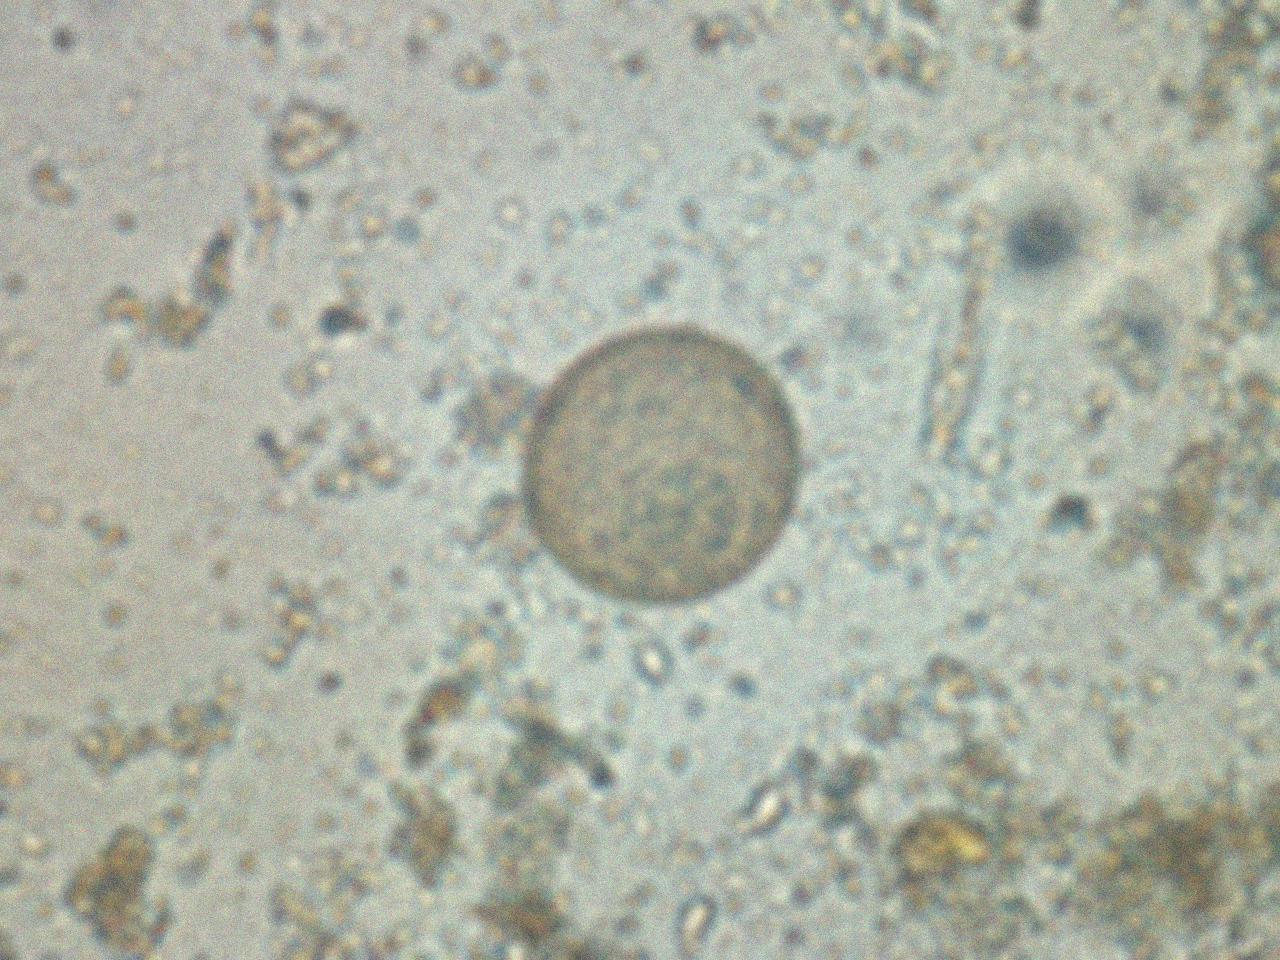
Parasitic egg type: Hymenolepis diminuta